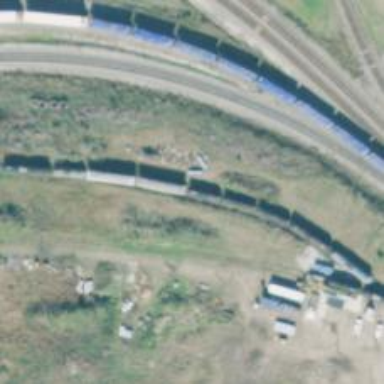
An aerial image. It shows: Railway spur service.